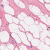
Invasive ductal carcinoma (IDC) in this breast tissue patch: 0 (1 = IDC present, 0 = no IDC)